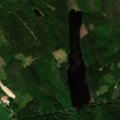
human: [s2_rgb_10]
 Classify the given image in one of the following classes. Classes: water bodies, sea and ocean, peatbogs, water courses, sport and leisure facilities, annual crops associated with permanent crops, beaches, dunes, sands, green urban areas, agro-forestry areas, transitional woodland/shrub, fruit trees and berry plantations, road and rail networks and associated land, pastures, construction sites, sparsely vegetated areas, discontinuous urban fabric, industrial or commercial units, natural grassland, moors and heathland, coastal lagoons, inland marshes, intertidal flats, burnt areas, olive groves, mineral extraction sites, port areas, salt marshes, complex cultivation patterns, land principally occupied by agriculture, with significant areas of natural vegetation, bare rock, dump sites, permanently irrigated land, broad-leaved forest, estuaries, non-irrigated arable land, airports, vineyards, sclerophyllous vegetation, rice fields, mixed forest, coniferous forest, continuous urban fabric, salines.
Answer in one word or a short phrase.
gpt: non-irrigated arable land, land principally occupied by agriculture, with significant areas of natural vegetation, coniferous forest, mixed forest